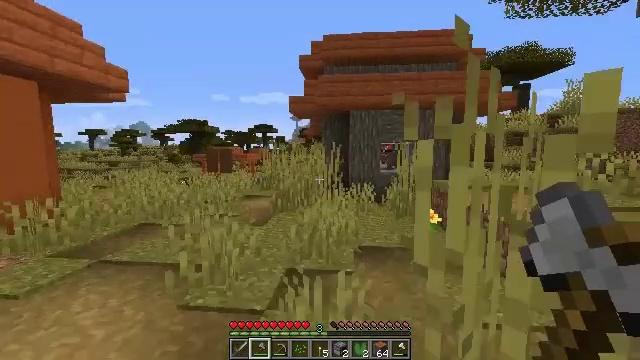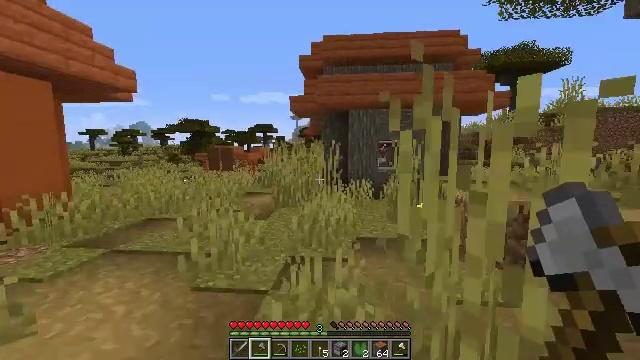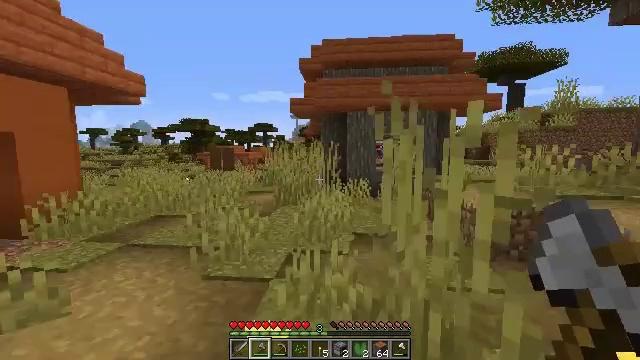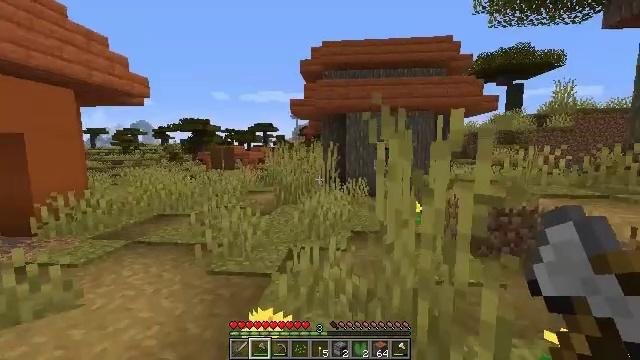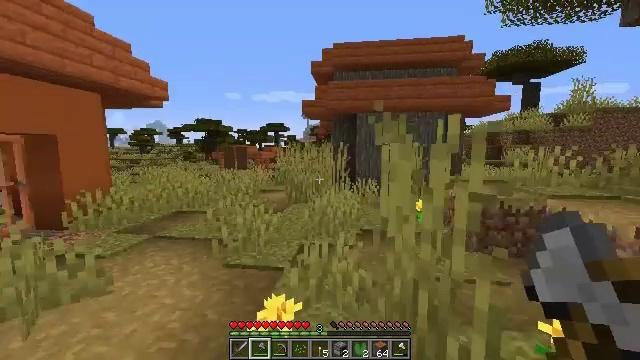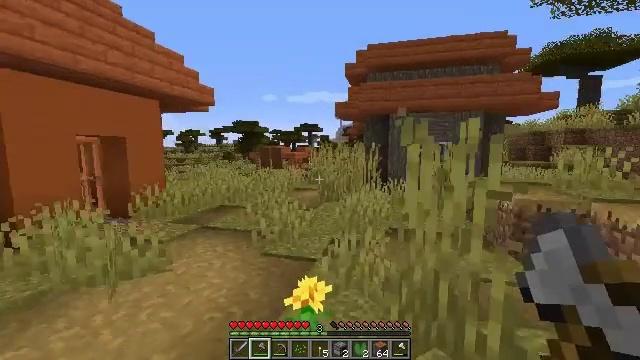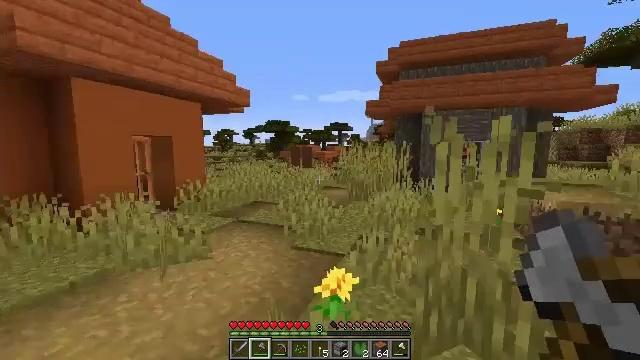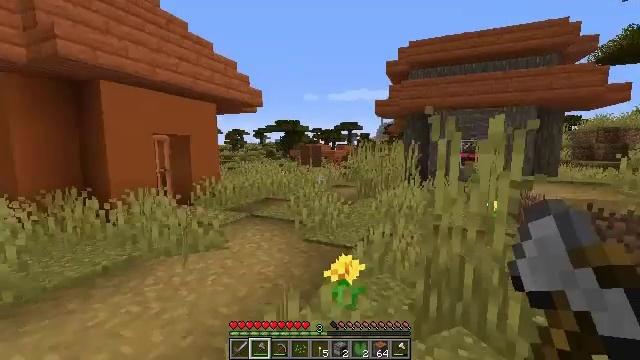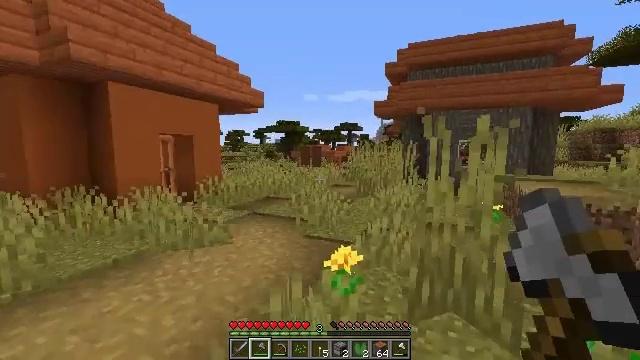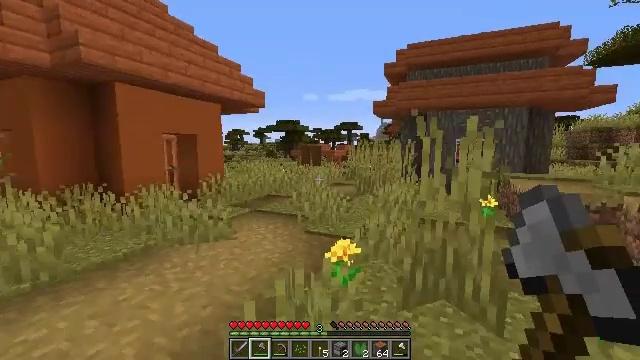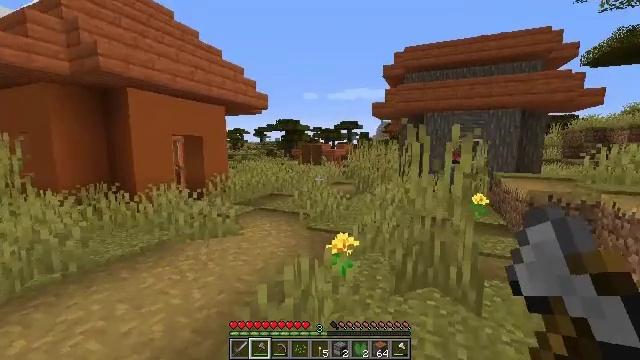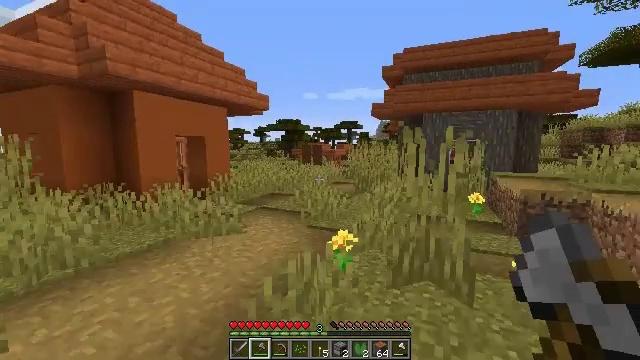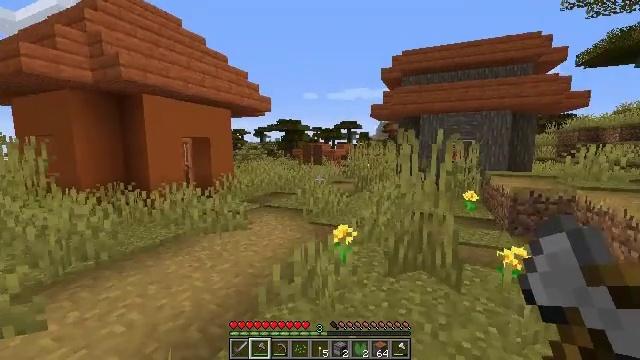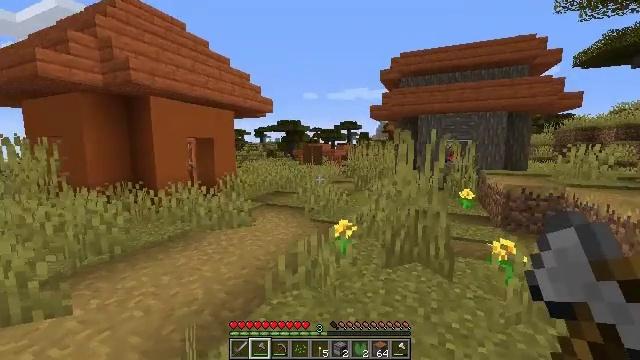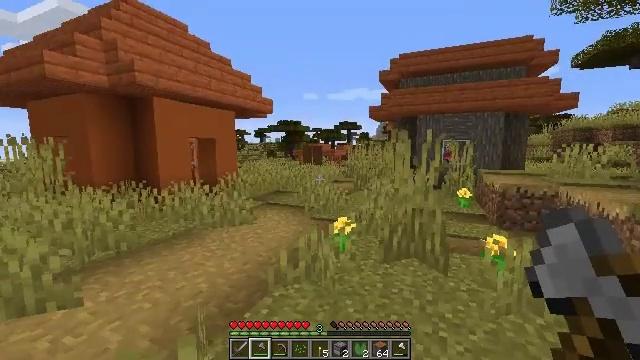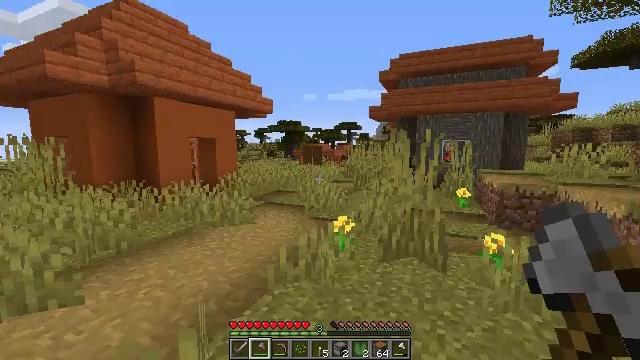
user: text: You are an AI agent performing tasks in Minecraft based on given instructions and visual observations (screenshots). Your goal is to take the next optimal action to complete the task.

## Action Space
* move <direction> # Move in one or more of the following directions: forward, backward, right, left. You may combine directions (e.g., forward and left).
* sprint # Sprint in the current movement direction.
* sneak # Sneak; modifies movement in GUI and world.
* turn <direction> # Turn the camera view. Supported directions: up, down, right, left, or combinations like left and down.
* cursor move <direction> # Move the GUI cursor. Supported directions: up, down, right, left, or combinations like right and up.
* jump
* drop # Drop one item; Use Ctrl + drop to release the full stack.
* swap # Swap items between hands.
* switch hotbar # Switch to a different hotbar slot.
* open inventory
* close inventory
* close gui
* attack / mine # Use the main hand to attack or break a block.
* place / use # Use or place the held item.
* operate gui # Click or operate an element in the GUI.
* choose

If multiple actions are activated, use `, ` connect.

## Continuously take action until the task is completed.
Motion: motion action
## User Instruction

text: Break the pumpkin to collect it.
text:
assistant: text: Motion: move back
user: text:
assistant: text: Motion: move back
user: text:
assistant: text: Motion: move back
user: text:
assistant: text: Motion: move back, turn left
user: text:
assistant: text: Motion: move back, turn left
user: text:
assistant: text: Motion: move back, turn left
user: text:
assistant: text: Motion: move back, turn left
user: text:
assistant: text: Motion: move back
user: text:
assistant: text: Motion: move back
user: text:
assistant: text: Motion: move back
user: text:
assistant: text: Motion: move back
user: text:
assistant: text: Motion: move back
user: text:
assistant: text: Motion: move back
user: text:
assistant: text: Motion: no_op
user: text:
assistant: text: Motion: move forward
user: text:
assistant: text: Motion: move forward
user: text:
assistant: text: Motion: move forward
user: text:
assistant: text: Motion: move forward
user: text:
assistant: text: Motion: move forward, sprint
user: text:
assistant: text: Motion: move forward, sprint, turn left and down
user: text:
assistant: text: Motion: move forward, sprint, turn left and down, jump
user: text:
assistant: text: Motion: move forward, sprint, turn left and down, jump
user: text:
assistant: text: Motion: move forward, jump
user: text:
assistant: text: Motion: move forward, jump
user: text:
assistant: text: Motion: move forward, jump
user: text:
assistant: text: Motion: move forward, jump
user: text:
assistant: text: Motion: move forward, jump
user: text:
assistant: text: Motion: move forward, jump
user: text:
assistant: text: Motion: move forward, jump
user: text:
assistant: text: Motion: move forward, jump